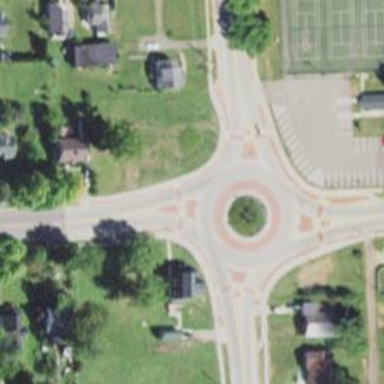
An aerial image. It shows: Roundabout on primary highway.